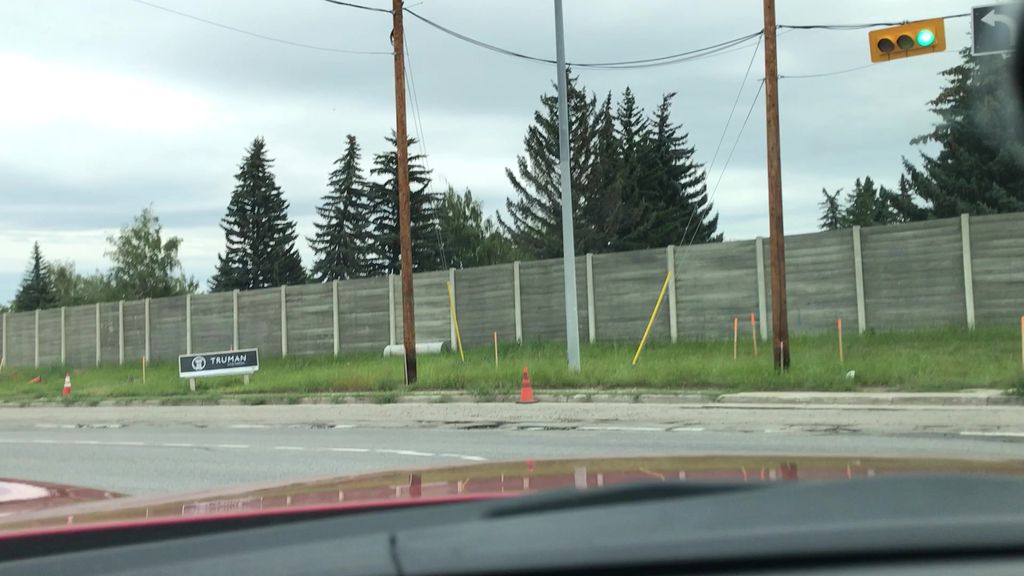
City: calgary